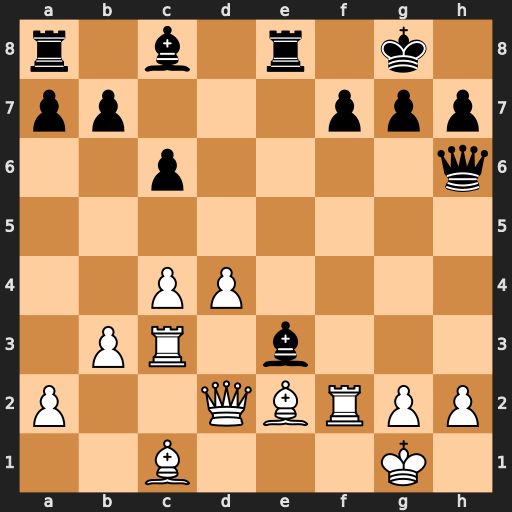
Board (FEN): r1b1r1k1/pp3ppp/2p4q/8/2PP4/1PR1b3/P2QBRPP/2B3K1
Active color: w
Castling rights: -
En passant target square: -
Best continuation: Rxe3 Qxe3 Qxe3 Rxe3 Bxe3